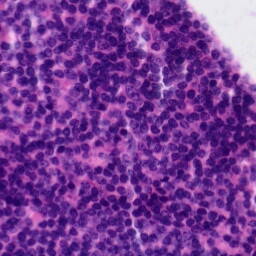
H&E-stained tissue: Tonsil